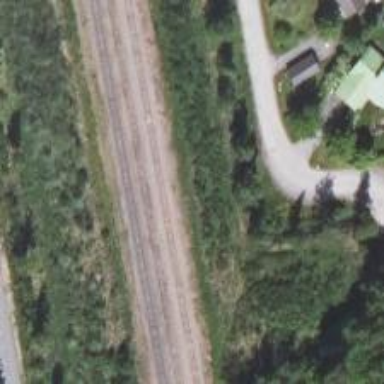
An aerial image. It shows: Railway yard.